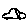
Label: car